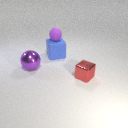
large blue rubber cube below small purple rubber sphere